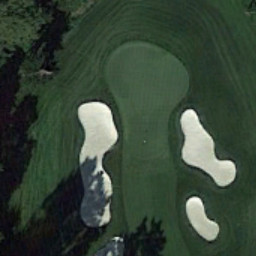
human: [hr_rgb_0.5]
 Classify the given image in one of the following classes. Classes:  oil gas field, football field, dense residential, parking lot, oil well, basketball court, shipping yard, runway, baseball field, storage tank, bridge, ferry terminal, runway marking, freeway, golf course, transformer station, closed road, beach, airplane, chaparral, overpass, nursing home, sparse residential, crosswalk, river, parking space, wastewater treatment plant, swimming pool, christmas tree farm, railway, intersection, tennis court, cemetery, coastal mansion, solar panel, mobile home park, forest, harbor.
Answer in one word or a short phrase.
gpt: golf course